Question: I have this issue with my page right now, everything is pretty much centered and exactly like I want, but if I scroll horizontally I can see a white space on the right. I have no idea which element is doing this. I have overflow-x: hidden in the body tag.
Any tips?

<URL>
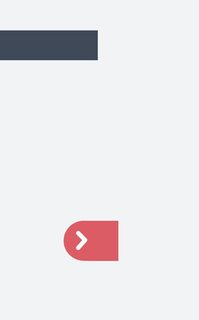
Answer: It has to do with this tag:
'''
<ol class="carousel-indicators">
'''
The width of it is pushing out the right side of the page. Take a look at it in the inspector.